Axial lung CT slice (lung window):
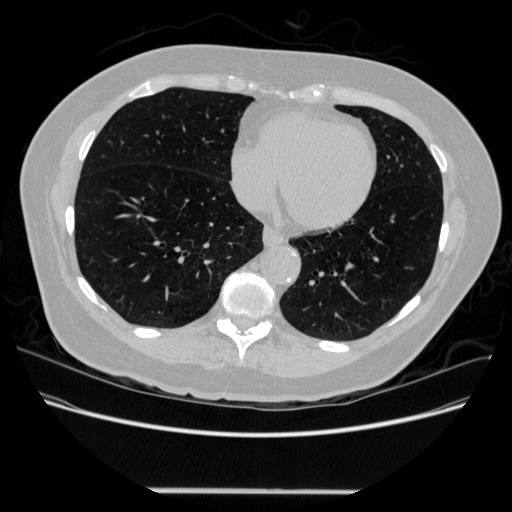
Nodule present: no